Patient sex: F
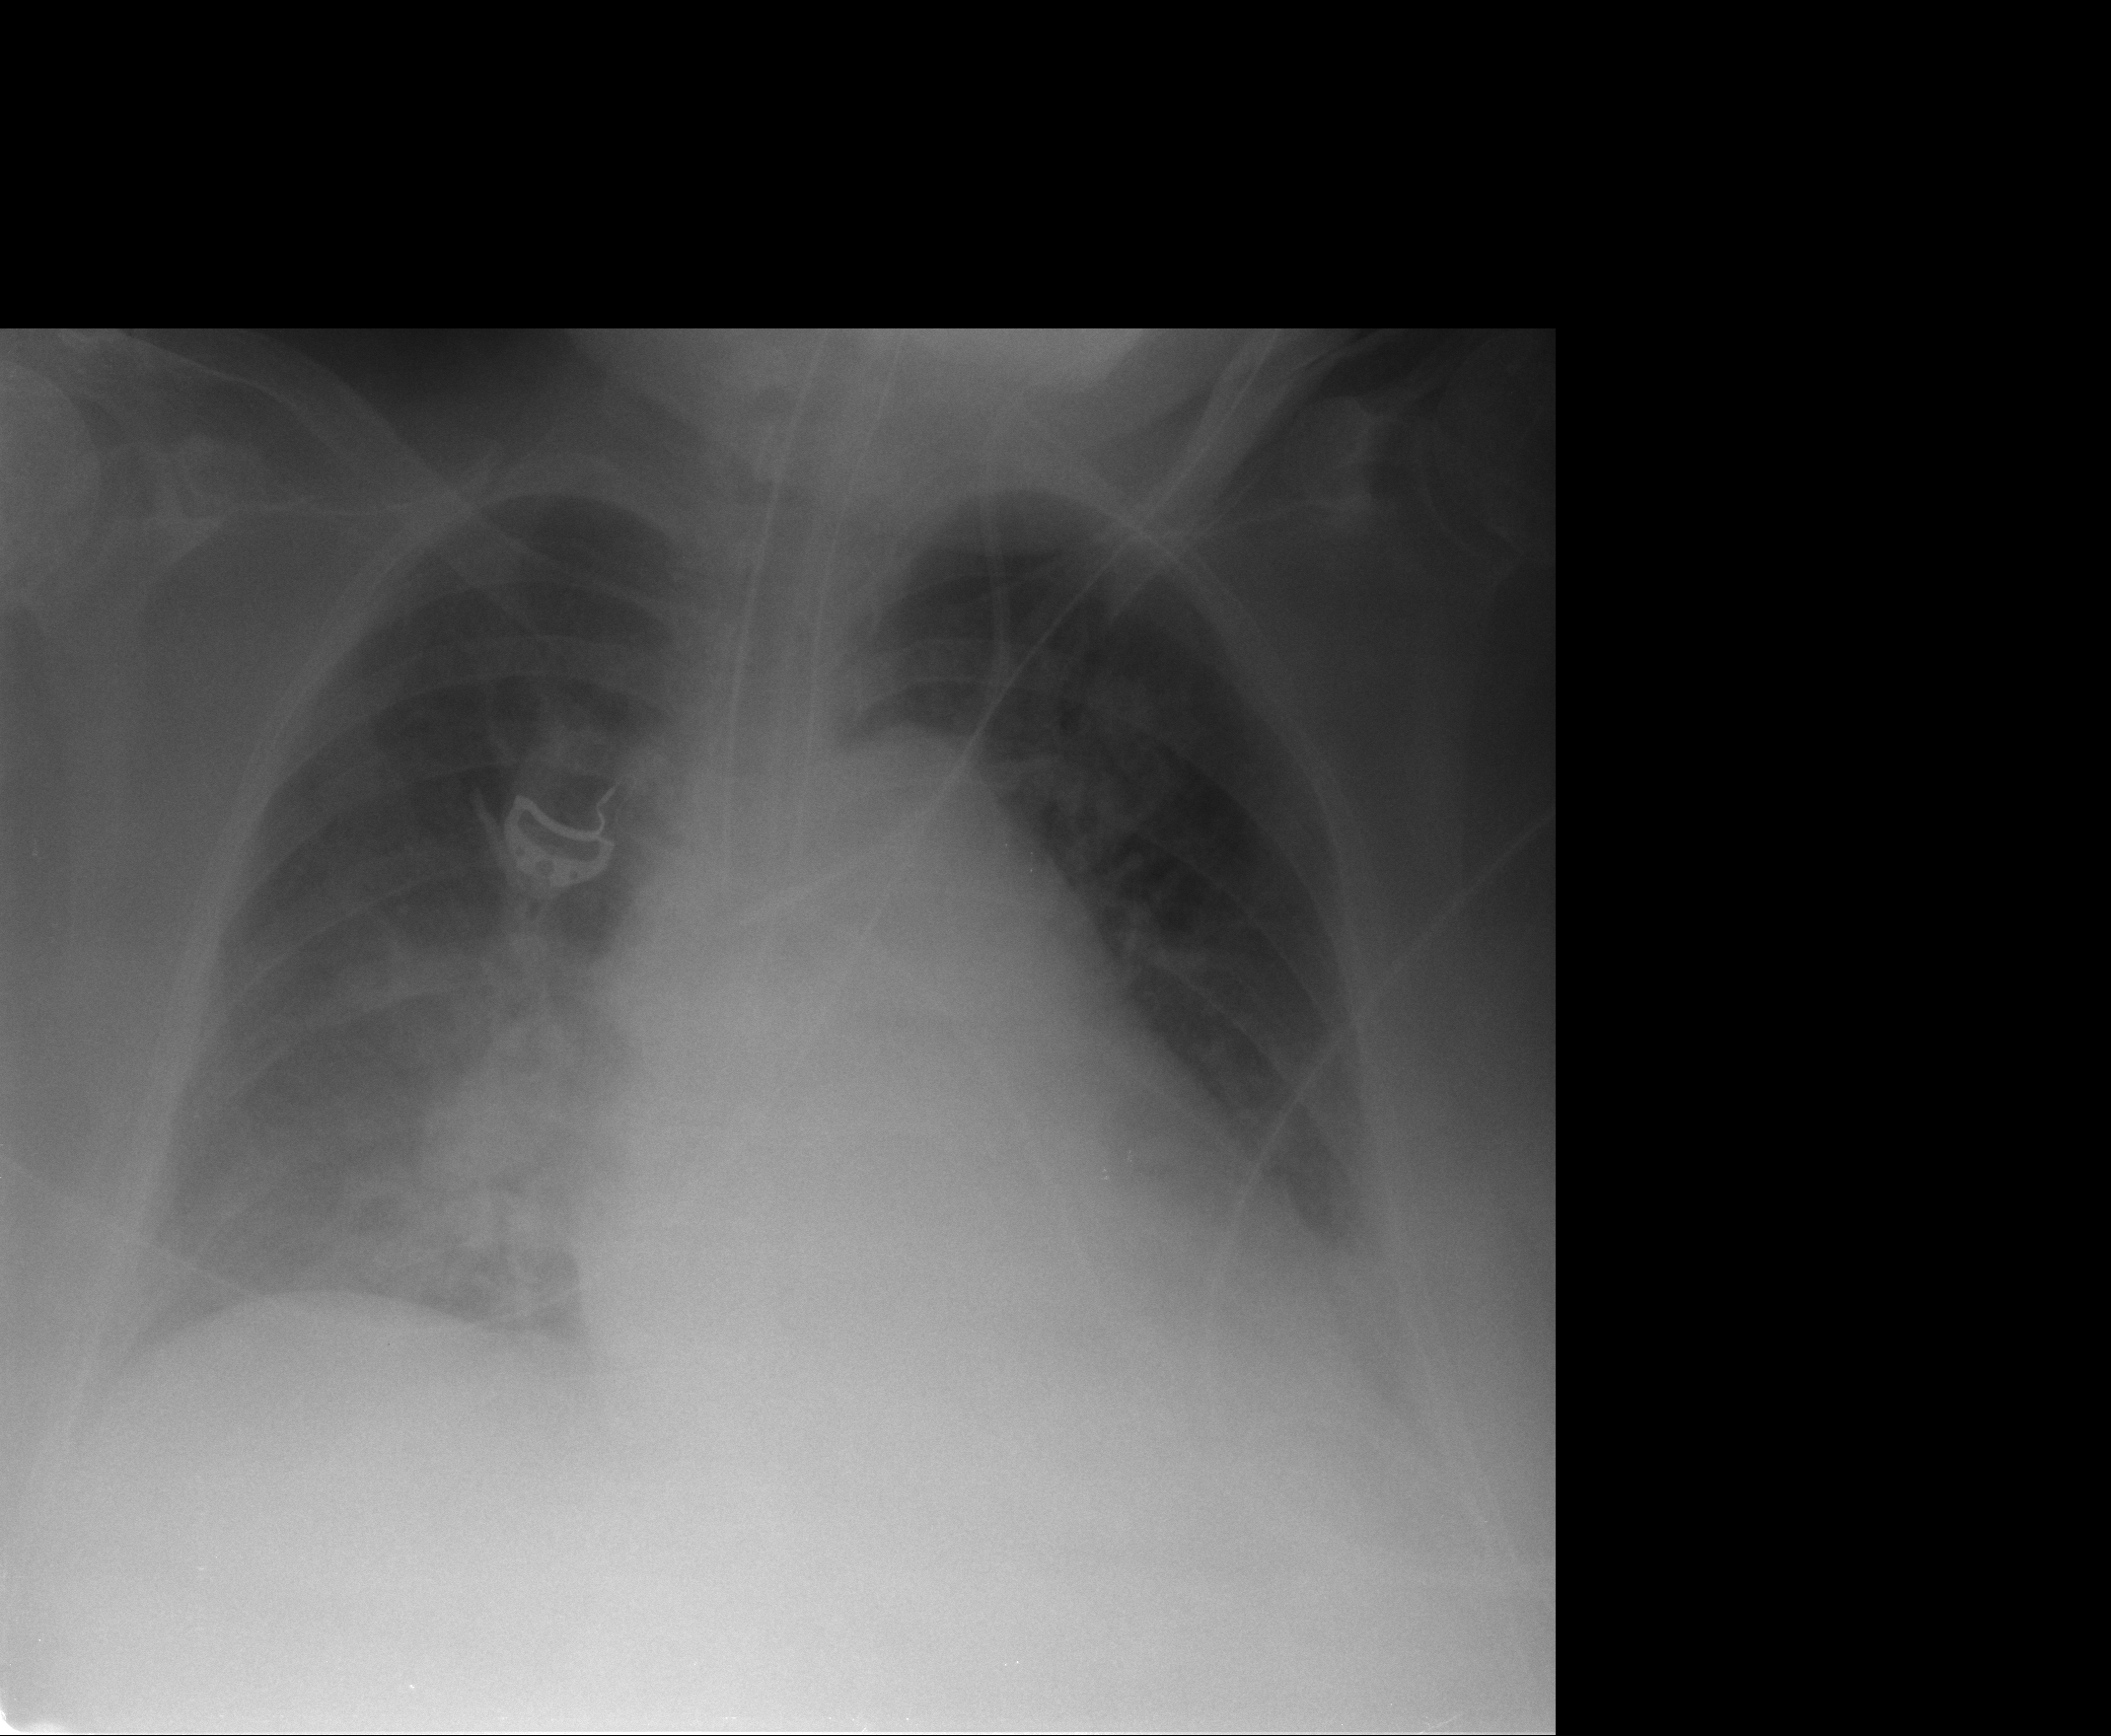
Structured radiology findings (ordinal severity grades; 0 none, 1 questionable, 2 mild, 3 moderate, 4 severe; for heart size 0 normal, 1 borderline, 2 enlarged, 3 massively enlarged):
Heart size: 2
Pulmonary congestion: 3
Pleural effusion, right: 2
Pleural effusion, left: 2
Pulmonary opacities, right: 3
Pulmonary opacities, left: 2
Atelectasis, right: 2
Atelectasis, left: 2